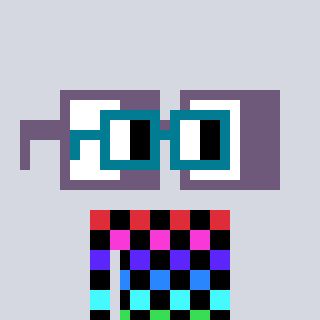
a pixel art character with square dark green glasses, a glasses-shaped head and a green-colored body on a cool background